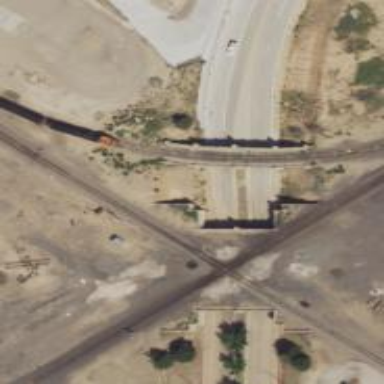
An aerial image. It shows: Bridge over railway siding.